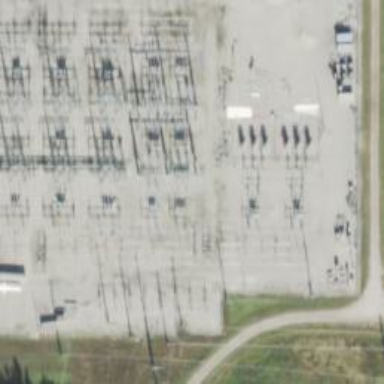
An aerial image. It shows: Switch for power supply.